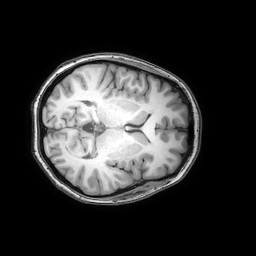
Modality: T1w
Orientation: axial
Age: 23
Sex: female
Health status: healthy
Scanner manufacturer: philips
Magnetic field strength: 3 T
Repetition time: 0.0079 s
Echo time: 0.0035 s